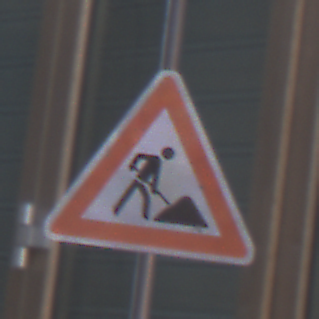
Verkehrszeichen: Arbeitsstelle
Umgebung: Outdoor, Urban
Tageszeit: MorningAfternoon
Wetter: PartlyCloudy
Licht: Natural
Jahreszeit: NotSpecified
Kontrast: MediumContrast